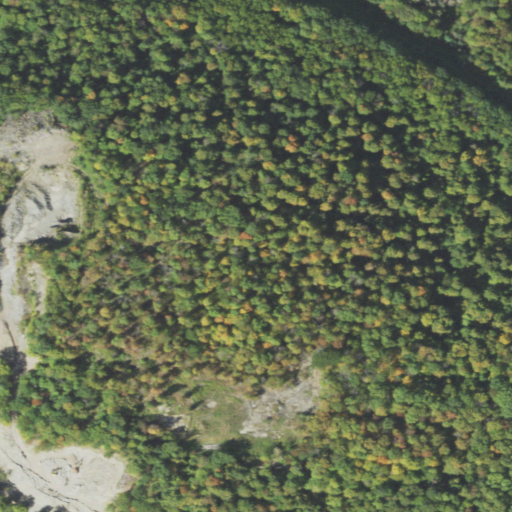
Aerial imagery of mountain in Pennsylvania named Round Hill containing deciduous forest, mixed forest, grassland, pasture, shrub, and medium intensity development